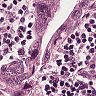
Metastatic tissue present: yes